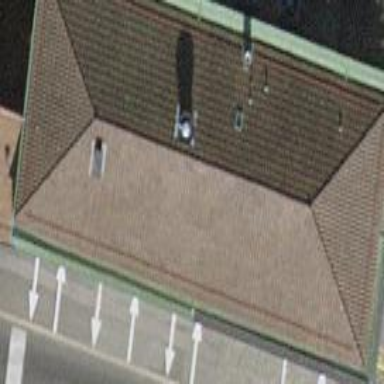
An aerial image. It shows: Office building with flat roof.